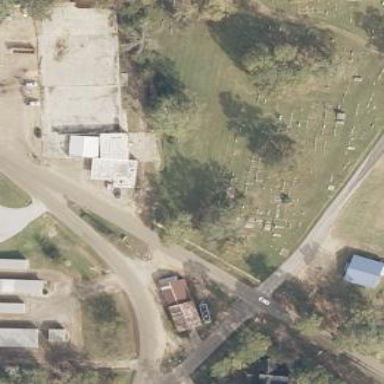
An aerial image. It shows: Cemetery.